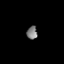
Tissue: lung
Cell type: Fibroblasts
Senescence score: 0.5926
Nuclear area (px): 136
Mean DAPI intensity: 122.507